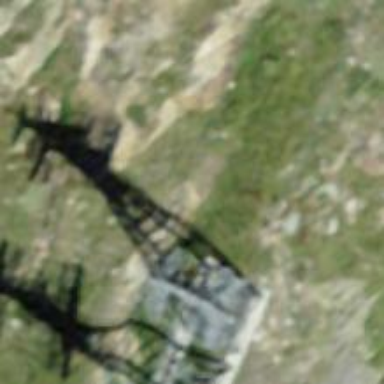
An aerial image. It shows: Pylon used for aerialway.